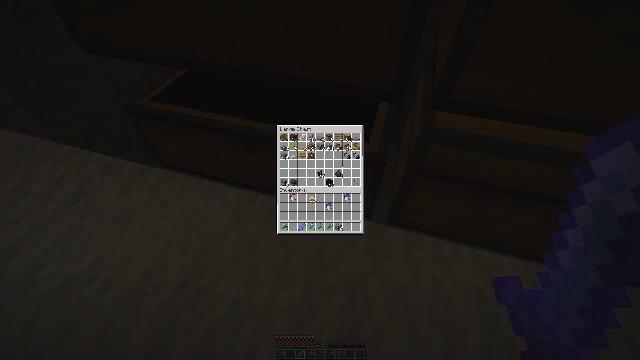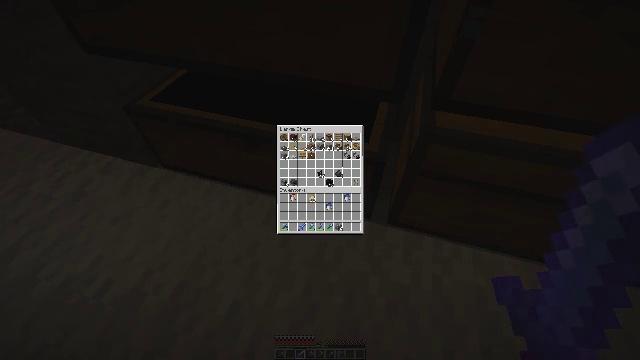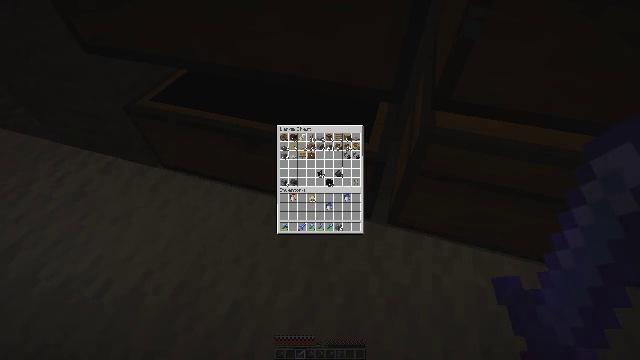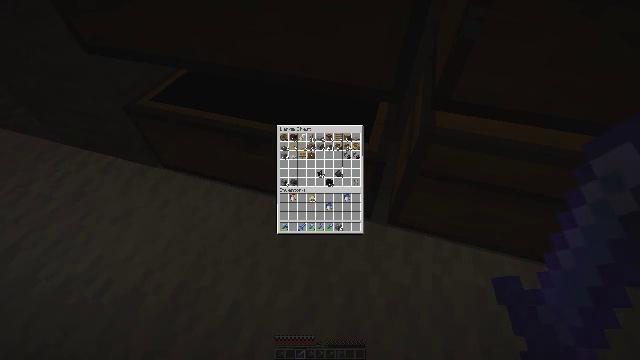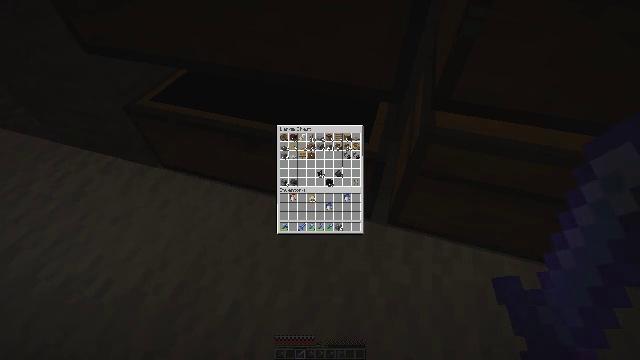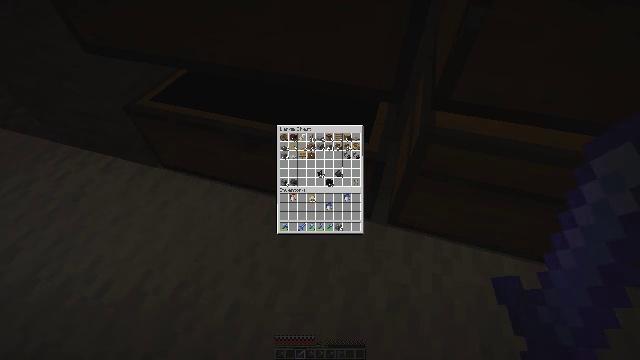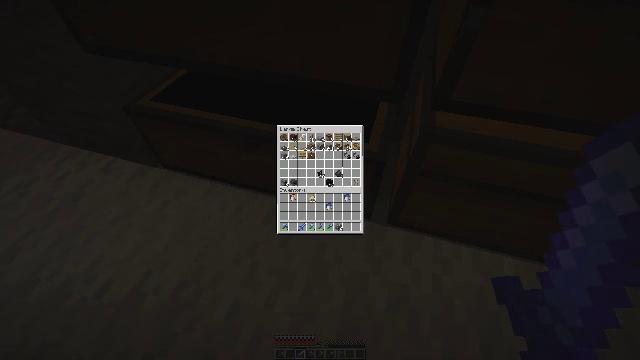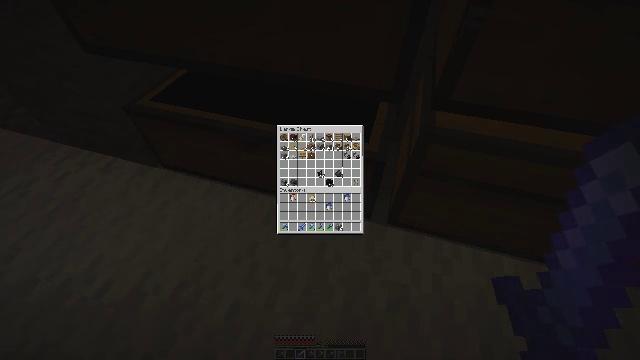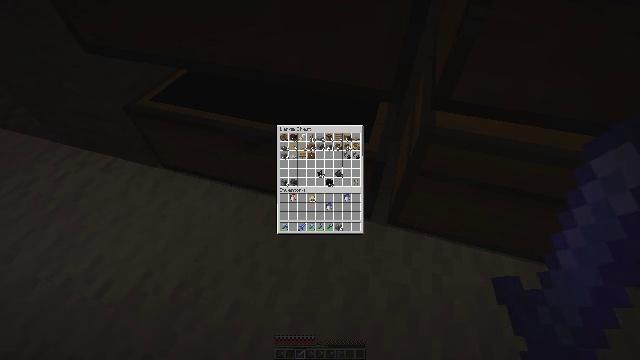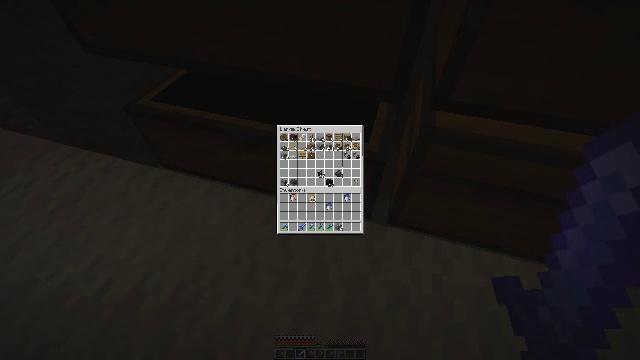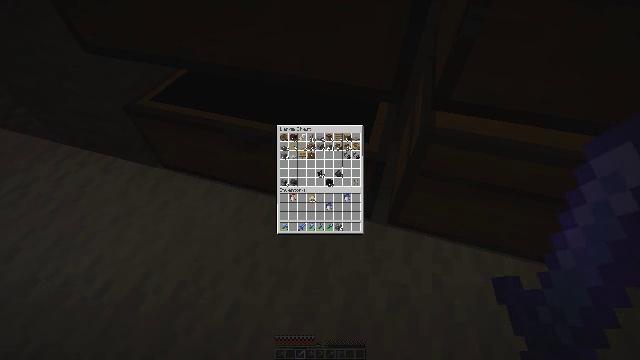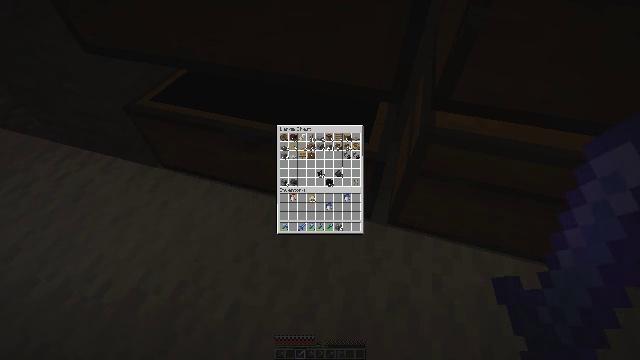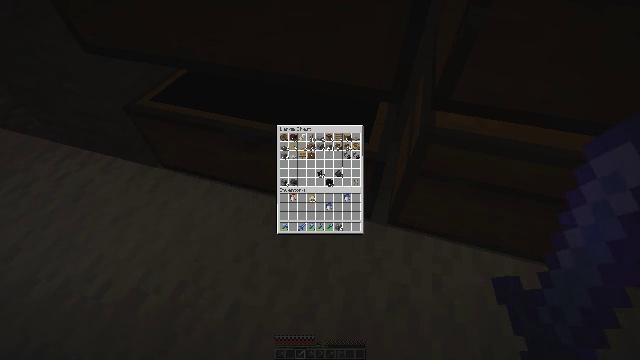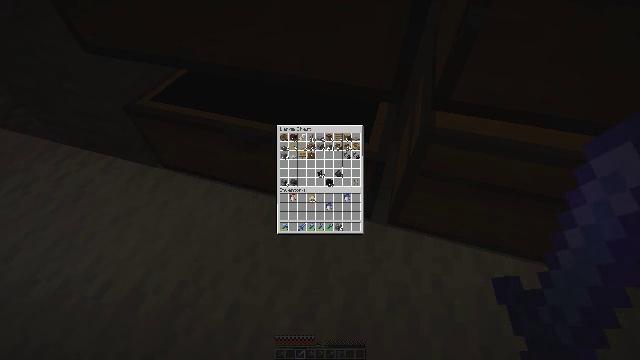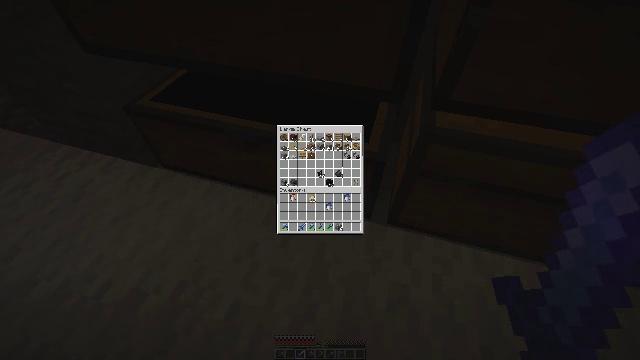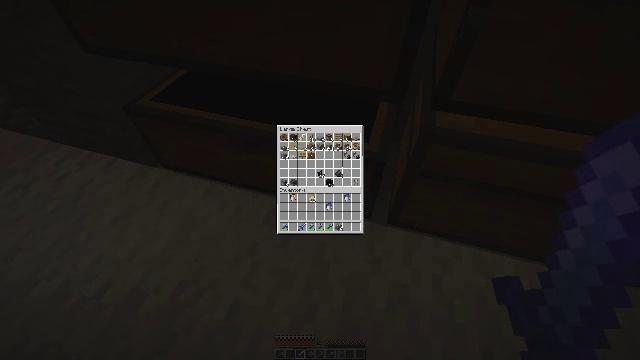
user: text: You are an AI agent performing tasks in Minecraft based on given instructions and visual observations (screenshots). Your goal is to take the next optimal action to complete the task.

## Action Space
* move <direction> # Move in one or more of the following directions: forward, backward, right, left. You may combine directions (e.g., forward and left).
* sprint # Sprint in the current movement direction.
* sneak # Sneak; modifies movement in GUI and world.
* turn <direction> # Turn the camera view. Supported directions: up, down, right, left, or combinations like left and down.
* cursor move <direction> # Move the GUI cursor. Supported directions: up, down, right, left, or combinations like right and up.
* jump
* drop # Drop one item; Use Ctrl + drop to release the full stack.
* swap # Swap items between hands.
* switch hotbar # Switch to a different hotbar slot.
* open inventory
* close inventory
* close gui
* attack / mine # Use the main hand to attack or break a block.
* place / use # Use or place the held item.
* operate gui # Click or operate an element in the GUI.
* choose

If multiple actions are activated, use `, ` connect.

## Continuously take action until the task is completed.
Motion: motion action
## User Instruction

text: Gather vines from trees or structures.
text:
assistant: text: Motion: no_op
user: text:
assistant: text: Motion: no_op
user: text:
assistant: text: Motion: no_op
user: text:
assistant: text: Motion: no_op
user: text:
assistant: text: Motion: no_op
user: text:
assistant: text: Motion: no_op
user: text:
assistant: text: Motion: no_op
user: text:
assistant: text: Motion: no_op
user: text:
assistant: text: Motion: no_op
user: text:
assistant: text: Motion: no_op
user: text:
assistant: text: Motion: no_op
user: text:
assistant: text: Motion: no_op
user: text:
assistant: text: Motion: no_op
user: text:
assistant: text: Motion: no_op
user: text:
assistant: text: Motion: no_op
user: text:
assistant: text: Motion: no_op
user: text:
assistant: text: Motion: no_op
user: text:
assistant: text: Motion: no_op
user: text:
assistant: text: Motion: no_op
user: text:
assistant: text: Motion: no_op
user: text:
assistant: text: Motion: no_op
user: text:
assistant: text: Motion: no_op
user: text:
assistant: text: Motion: no_op
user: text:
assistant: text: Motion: no_op
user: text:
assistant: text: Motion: no_op
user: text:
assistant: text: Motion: no_op
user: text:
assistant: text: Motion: no_op
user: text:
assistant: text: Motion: no_op
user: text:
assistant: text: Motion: no_op
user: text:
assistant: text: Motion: no_op